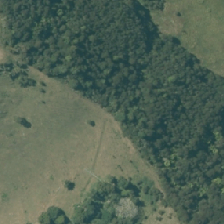
Land cover: manuka_kanuka